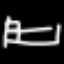
Label: bed